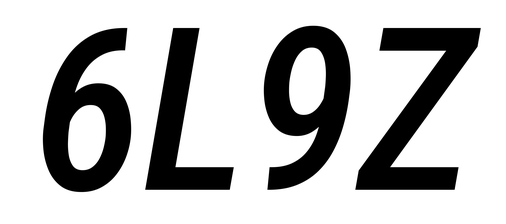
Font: Roboto-Italic_Condensed_Medium_Italic